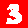
Digit: 3